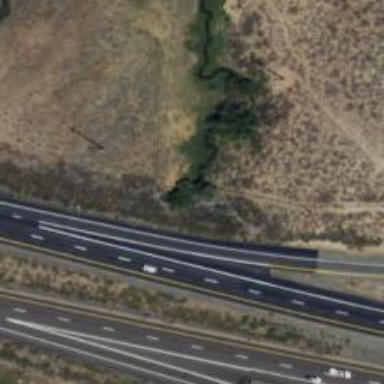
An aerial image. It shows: Culvert tunnel.